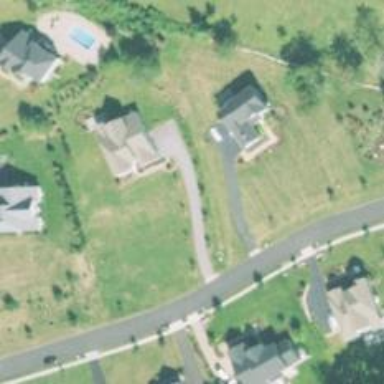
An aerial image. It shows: Residential driveway used as service road.